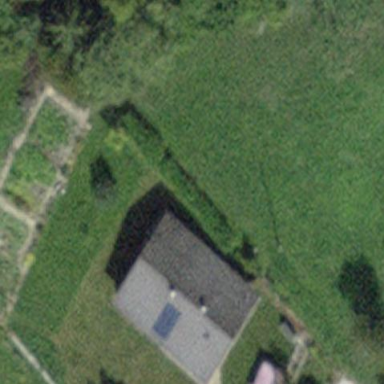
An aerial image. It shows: Simple house.